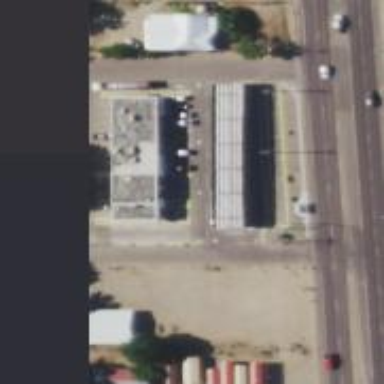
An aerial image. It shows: Convenience shop.